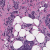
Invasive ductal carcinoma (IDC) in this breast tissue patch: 0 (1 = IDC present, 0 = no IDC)